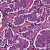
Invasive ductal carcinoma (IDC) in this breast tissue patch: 1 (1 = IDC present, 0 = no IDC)